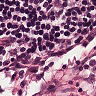
Metastatic tissue present: no